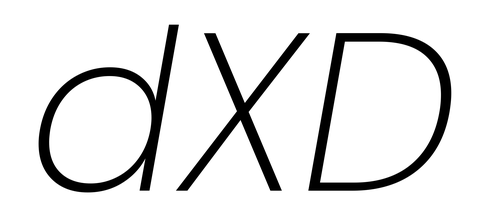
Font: Poppins-ExtraLightItalic